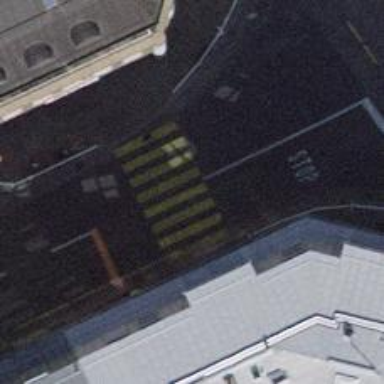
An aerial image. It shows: Pedestrian road with asphalt surface.